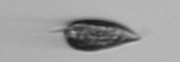
Label: Prorocentrum_triestinum